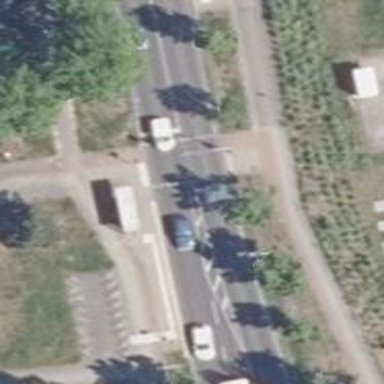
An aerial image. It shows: Crossing with traffic signals.